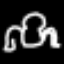
Label: frog